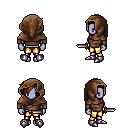
a pixel art fantasy rpg character, female body template, dark elf, purple skin, brown long-sleeve shirt, gold greaves, brunette pixie cut hairstyle, cloth hood, metal boots, dagger, four views (front, back, left, right), 2x2 character sprite sheet, small pixel art, hard edges, no anti-aliasing